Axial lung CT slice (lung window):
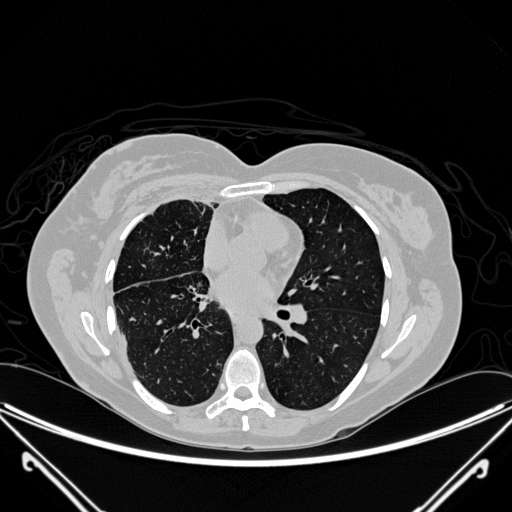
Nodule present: no